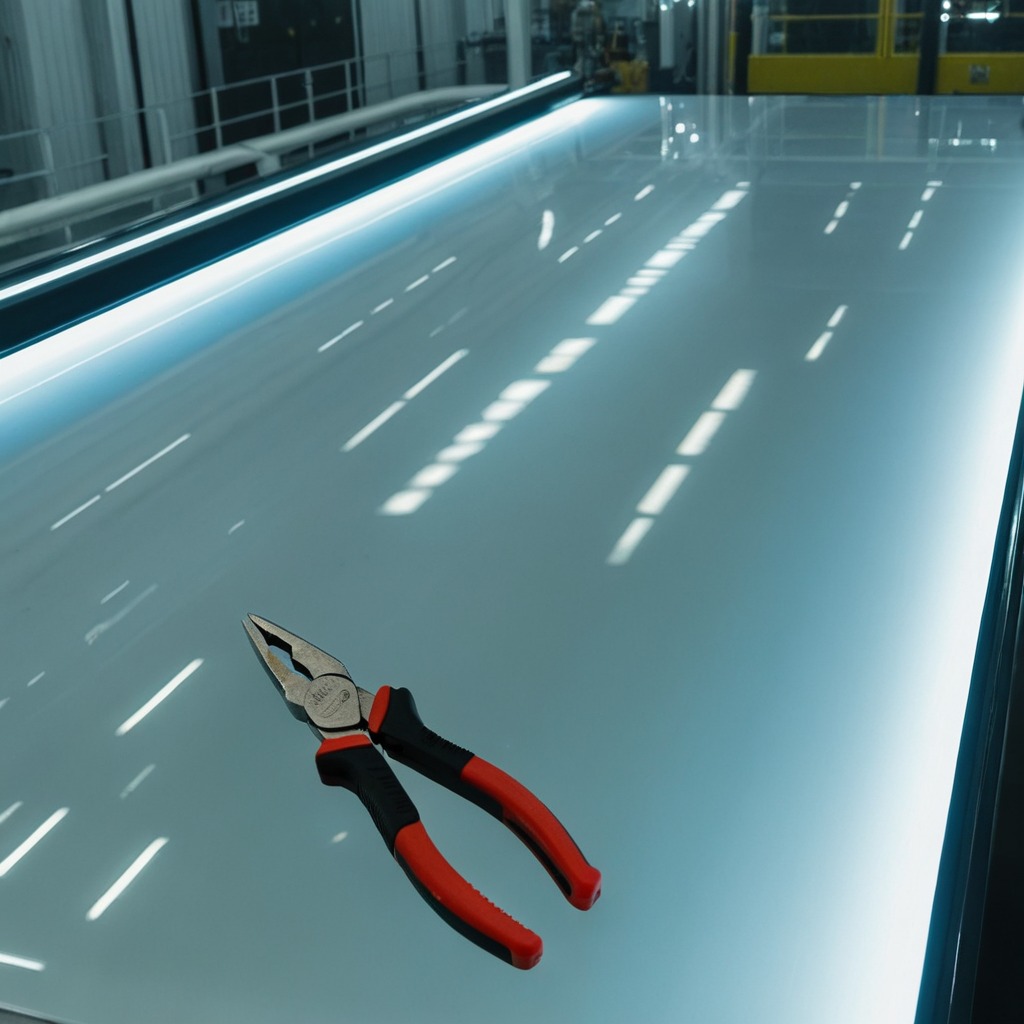
A plier lies on a high-gloss table in a ship maintenance bay industrial lighting.